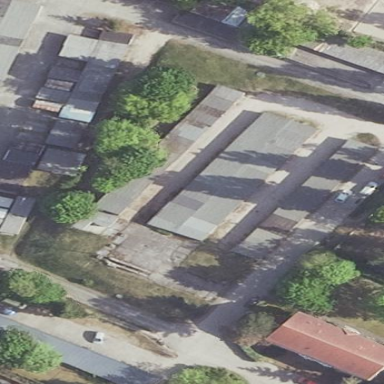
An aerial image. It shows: Group of garages.